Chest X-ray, PA view. Patient: 13 years old, sex F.
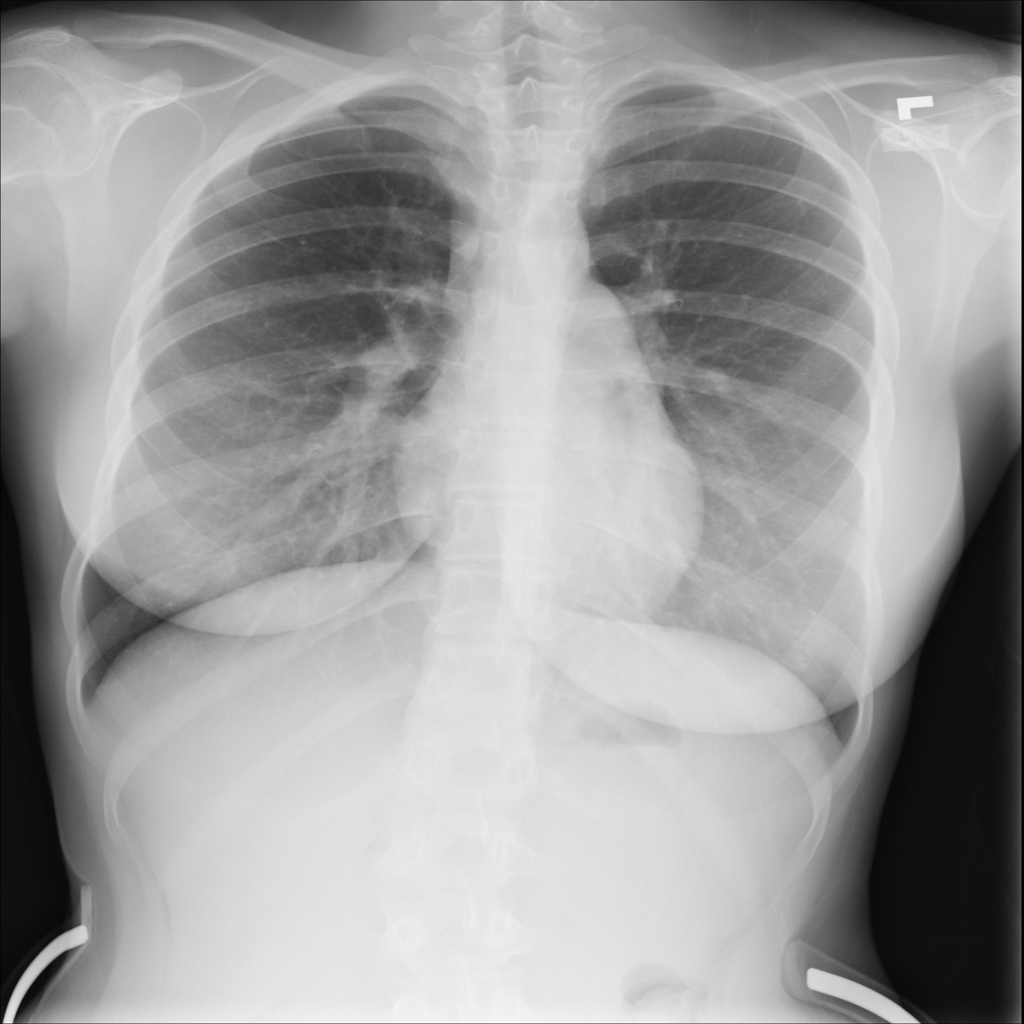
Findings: No Finding